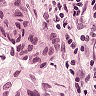
Metastatic tissue present: yes